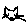
Label: cat